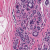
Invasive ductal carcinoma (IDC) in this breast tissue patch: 0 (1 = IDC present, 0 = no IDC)